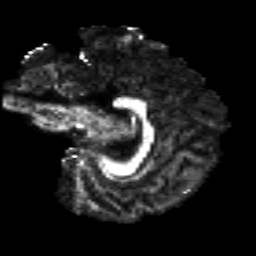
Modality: FA
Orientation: sagittal
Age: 22
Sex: male
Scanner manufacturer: siemens
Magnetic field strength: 3 T
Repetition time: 8.8 s
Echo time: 0.085 s